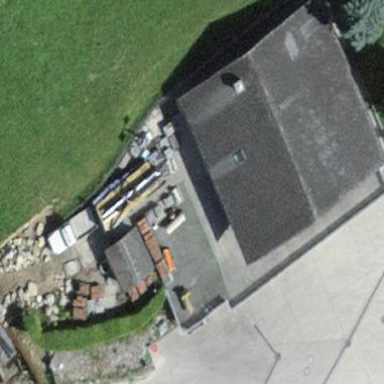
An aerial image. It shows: Building housing car shop.